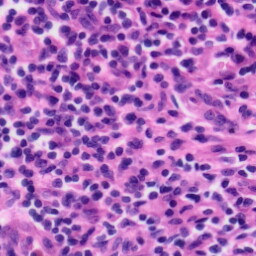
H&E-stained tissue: Tonsil